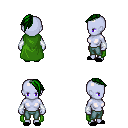
a pixel art fantasy rpg character, female body template, dark elf, purple skin, green cape, teal pants, green long mohawk hairstyle, white cloth bracers, black slippers, four views (front, back, left, right), 2x2 character sprite sheet, small pixel art, hard edges, no anti-aliasing